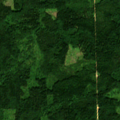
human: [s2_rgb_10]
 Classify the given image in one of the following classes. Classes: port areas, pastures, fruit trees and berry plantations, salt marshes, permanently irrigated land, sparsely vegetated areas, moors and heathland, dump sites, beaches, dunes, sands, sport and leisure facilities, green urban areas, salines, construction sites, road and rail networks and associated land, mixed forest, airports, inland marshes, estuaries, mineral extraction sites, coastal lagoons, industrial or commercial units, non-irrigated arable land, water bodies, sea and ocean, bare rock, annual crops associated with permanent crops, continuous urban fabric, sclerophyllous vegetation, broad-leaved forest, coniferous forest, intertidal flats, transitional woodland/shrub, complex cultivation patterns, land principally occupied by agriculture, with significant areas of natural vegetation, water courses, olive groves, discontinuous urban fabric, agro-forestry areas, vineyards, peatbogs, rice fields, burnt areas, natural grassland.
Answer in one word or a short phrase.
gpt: coniferous forest, mixed forest